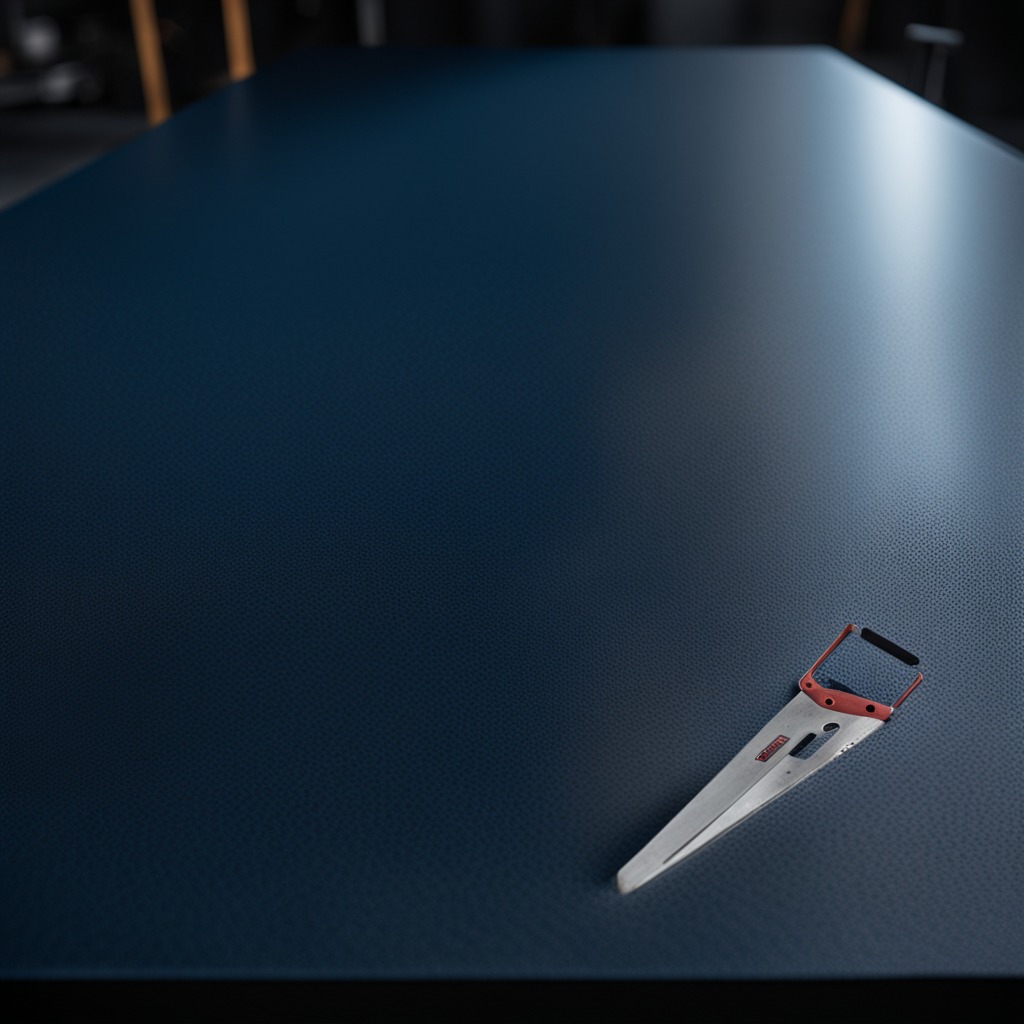
A metal saw is lying on a clean granite tabletop.